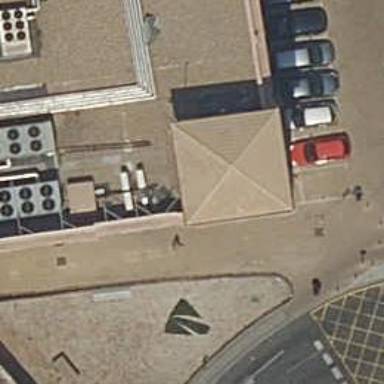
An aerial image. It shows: The building has roof tiles with pyramidal shape.